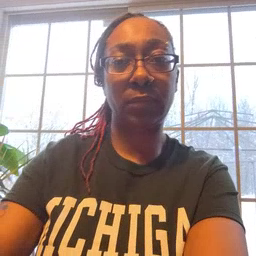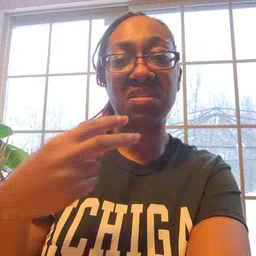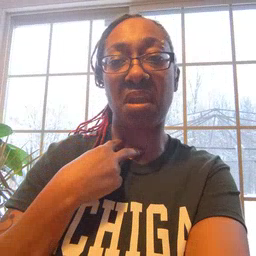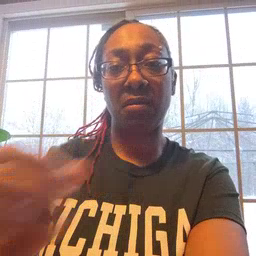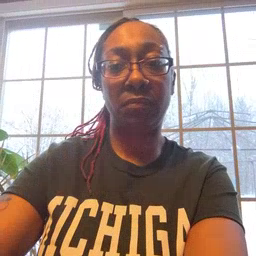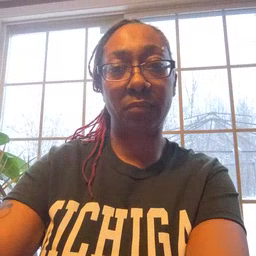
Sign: stuck